Aerial crown-view tile of a tropical tree (Barro Colorado Island, Panama), acquired 20250217:
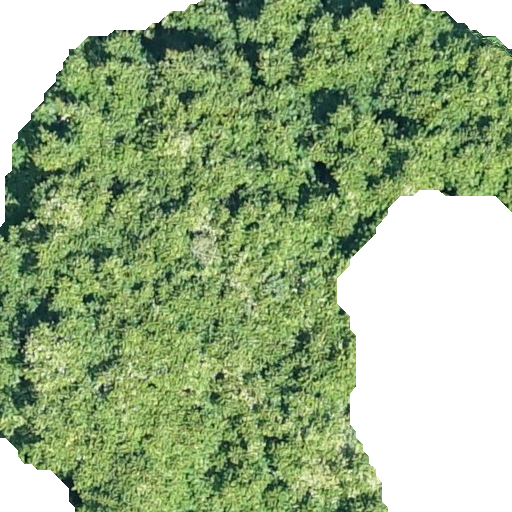
Species: Tachigali panamensis
GBIF accepted scientific name: Tachigali panamensis
Crown area: 354.53 m²